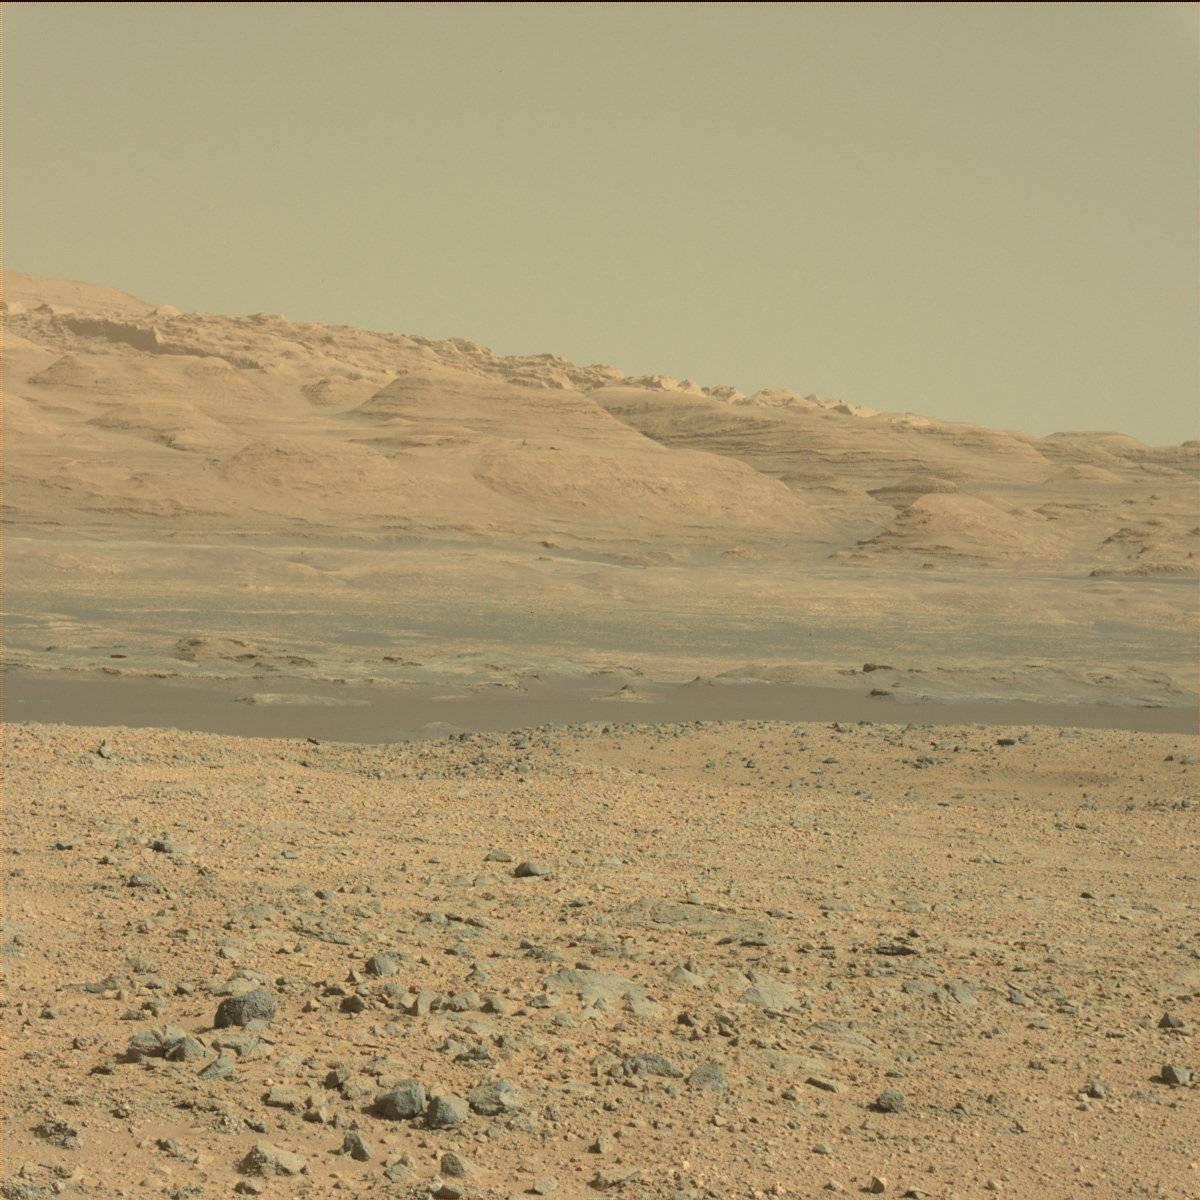
Terrain classes present: Bedrock, Ridge, Sand / Soil, Sky